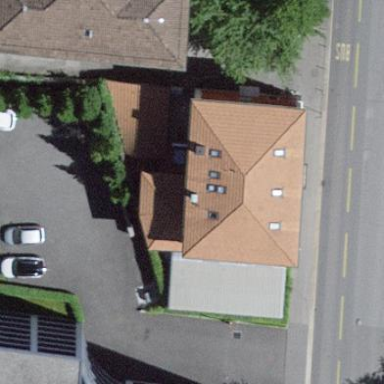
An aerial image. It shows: Restaurant in building.